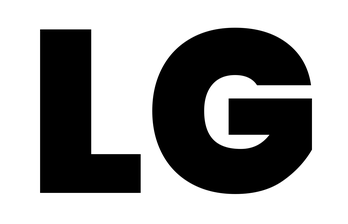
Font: Poppins-Black